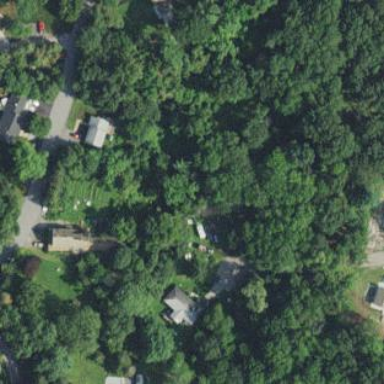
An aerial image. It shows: Mixed leaf woodland.